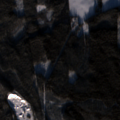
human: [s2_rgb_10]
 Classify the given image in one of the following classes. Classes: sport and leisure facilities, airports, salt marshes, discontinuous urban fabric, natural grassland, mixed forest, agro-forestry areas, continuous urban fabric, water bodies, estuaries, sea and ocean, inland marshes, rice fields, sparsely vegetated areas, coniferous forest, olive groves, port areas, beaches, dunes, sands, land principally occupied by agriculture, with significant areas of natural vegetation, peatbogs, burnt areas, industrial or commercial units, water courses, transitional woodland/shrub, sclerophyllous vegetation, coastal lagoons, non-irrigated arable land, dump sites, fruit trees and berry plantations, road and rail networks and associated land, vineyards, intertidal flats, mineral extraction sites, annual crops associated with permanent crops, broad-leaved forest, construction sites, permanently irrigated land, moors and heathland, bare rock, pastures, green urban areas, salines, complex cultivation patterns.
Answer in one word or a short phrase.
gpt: non-irrigated arable land, coniferous forest